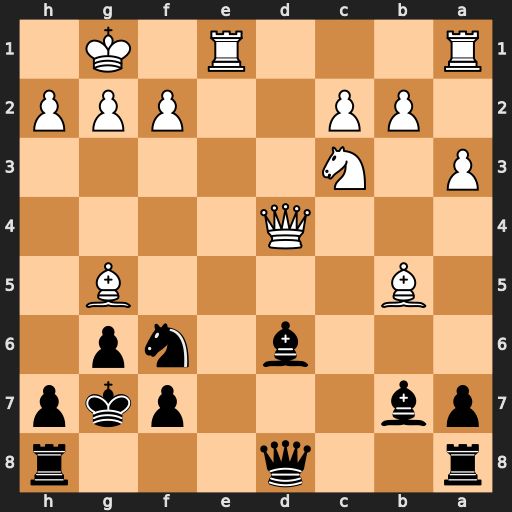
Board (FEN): r2q3r/pb3pkp/3b1np1/1B4B1/3Q4/P1N5/1PP2PPP/R3R1K1
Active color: b
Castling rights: -
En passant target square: -
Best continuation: Bxh2+ Kxh2 Qxd4